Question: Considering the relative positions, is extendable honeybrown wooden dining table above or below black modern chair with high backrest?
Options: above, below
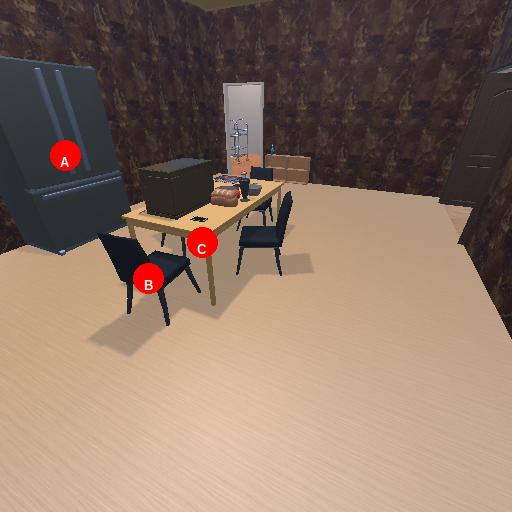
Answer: above